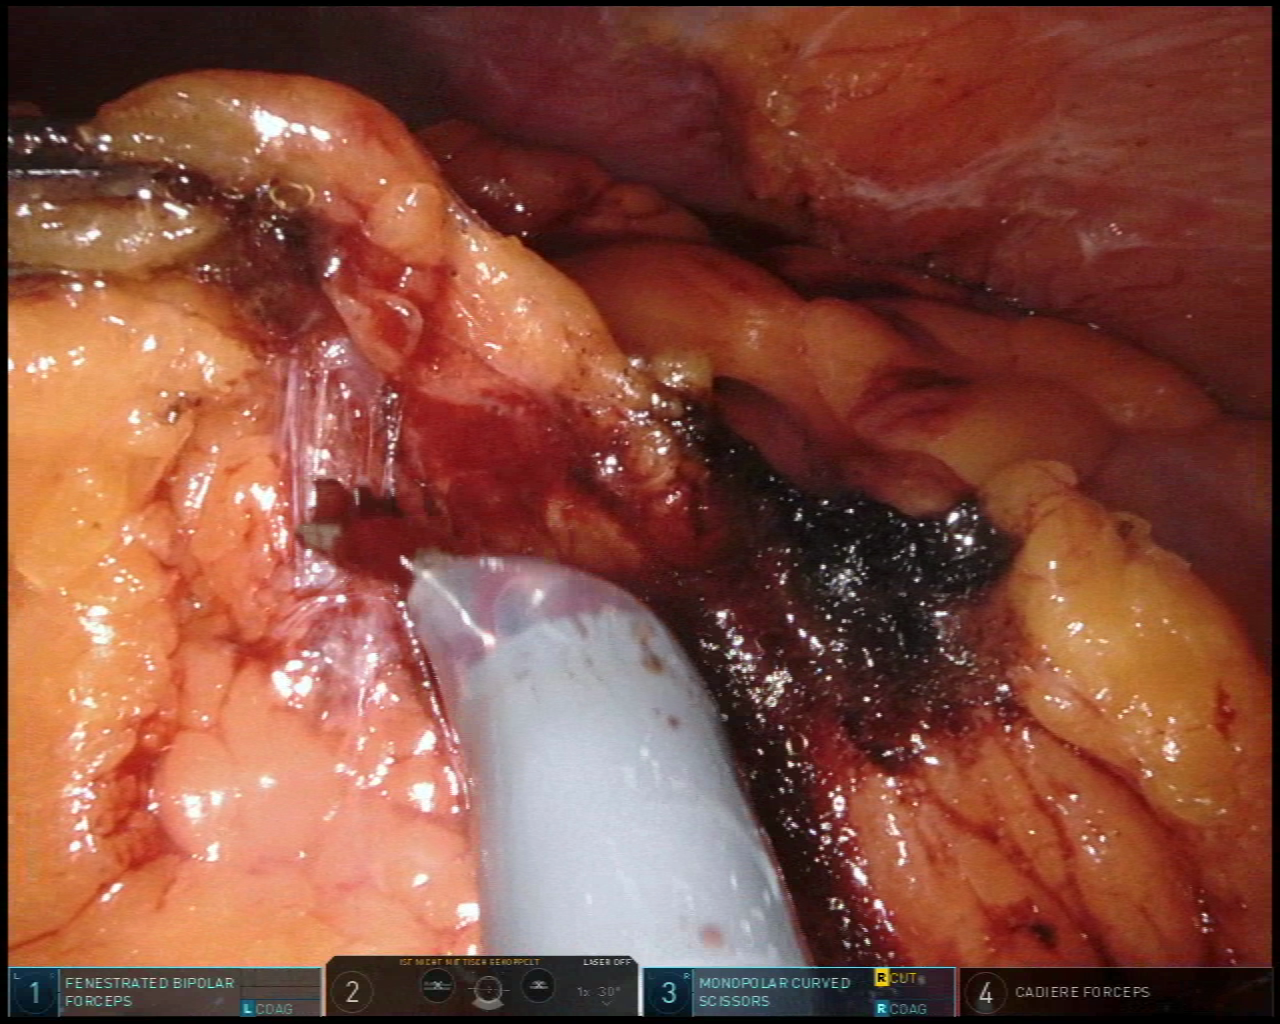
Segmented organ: abdominal_wall
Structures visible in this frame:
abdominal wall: yes
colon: no
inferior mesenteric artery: no
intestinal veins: no
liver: no
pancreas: no
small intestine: no
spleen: no
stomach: no
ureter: no
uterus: no
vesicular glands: no